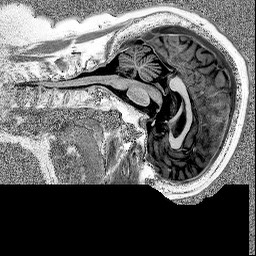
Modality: MP2RAGE
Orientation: sagittal
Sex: female